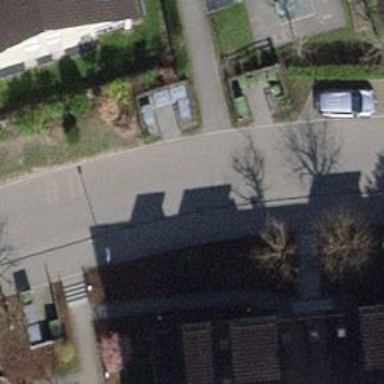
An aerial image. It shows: Kerb serving as barrier.